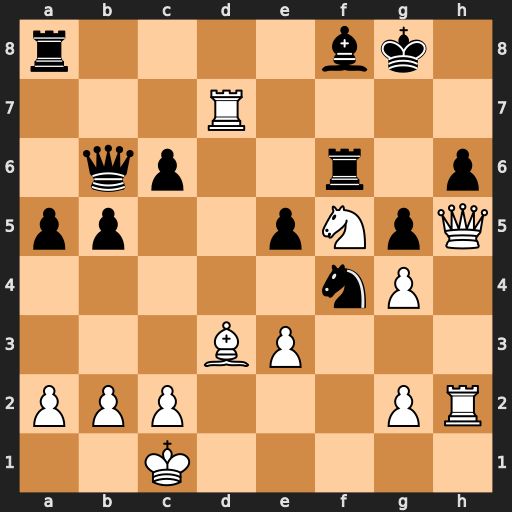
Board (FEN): r4bk1/3R4/1qp2r1p/pp2pNpQ/5nP1/3BP3/PPP3PR/2K5
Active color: w
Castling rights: -
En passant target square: -
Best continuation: exf4 Qg1+ Kd2